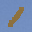
Label: 1